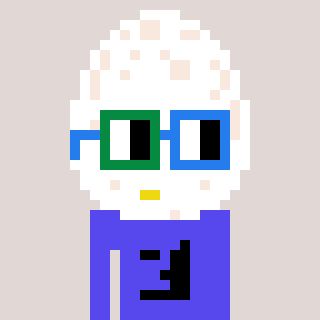
a pixel art character with square green and blue glasses, a egg-shaped head and a computerblue-colored body on a warm background